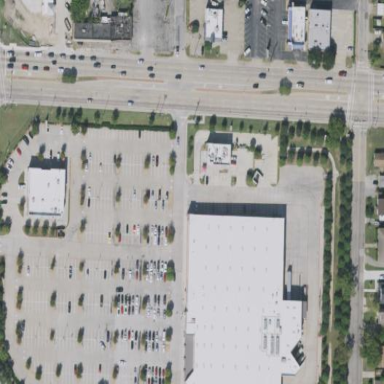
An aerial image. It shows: Commercial building housing supermarket.